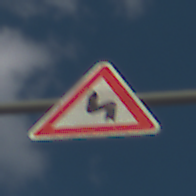
Verkehrszeichen: DoppelkurveZunaechstLinks
Umgebung: Outdoor, Nature
Tageszeit: Midday
Wetter: PartlyCloudy
Licht: Natural
Jahreszeit: NotSpecified
Kontrast: HighContrast